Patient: sex F, age 60
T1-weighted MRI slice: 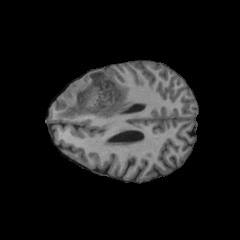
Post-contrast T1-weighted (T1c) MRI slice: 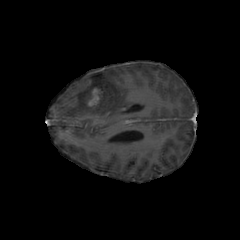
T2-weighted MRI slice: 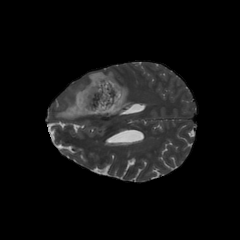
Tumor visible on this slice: yes
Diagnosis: Astrocytoma, IDH-mutant
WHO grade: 3